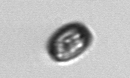
Label: Thalassiosira